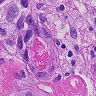
Metastatic tissue present: yes